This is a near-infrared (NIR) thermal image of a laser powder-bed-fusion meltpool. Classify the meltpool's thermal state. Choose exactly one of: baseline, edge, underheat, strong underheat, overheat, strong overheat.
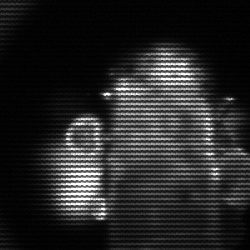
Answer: strong underheat